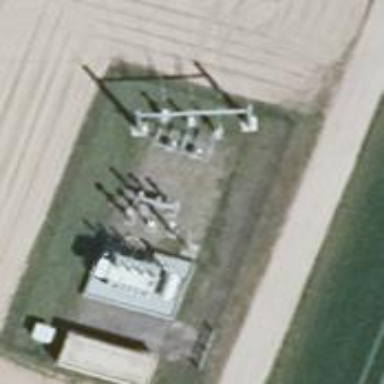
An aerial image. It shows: Power line with three cables.